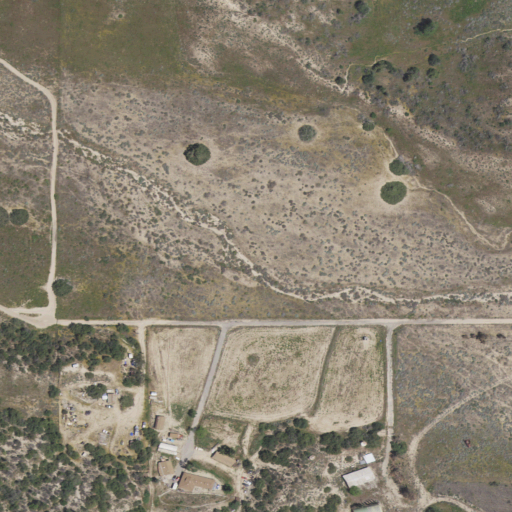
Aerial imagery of valley in California named Trust Me Canyon containing shrub, grassland, and open development